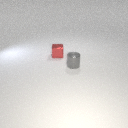
small red metal cube behind small gray metal cylinder